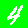
Digit: 4